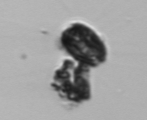
Label: Thalassiosira_TAG_external_detritus